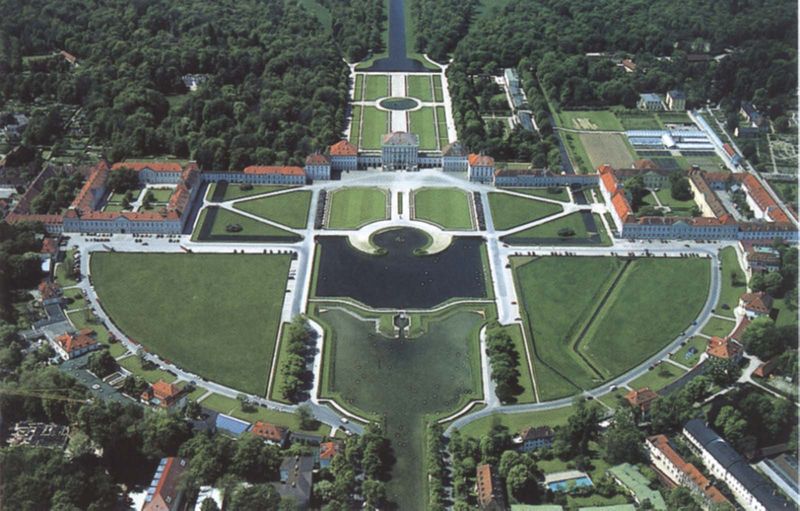
Titel: Schloss Nymphenburg bei München
Künstler: Agostino Barelli
Standort: München, Schloss Nymphenburg (EU - D - B)
Schlagwörter: blau, wasser, weiß, grün, see, frankreich, dach, gebäude, gras, rot, schloss, kanal, wege, wald, kreis, garten, springbrunnen, symmetrie, foto, straßen, münchen, achse, prunk, nymphenburg, rondell, cavalli